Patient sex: F
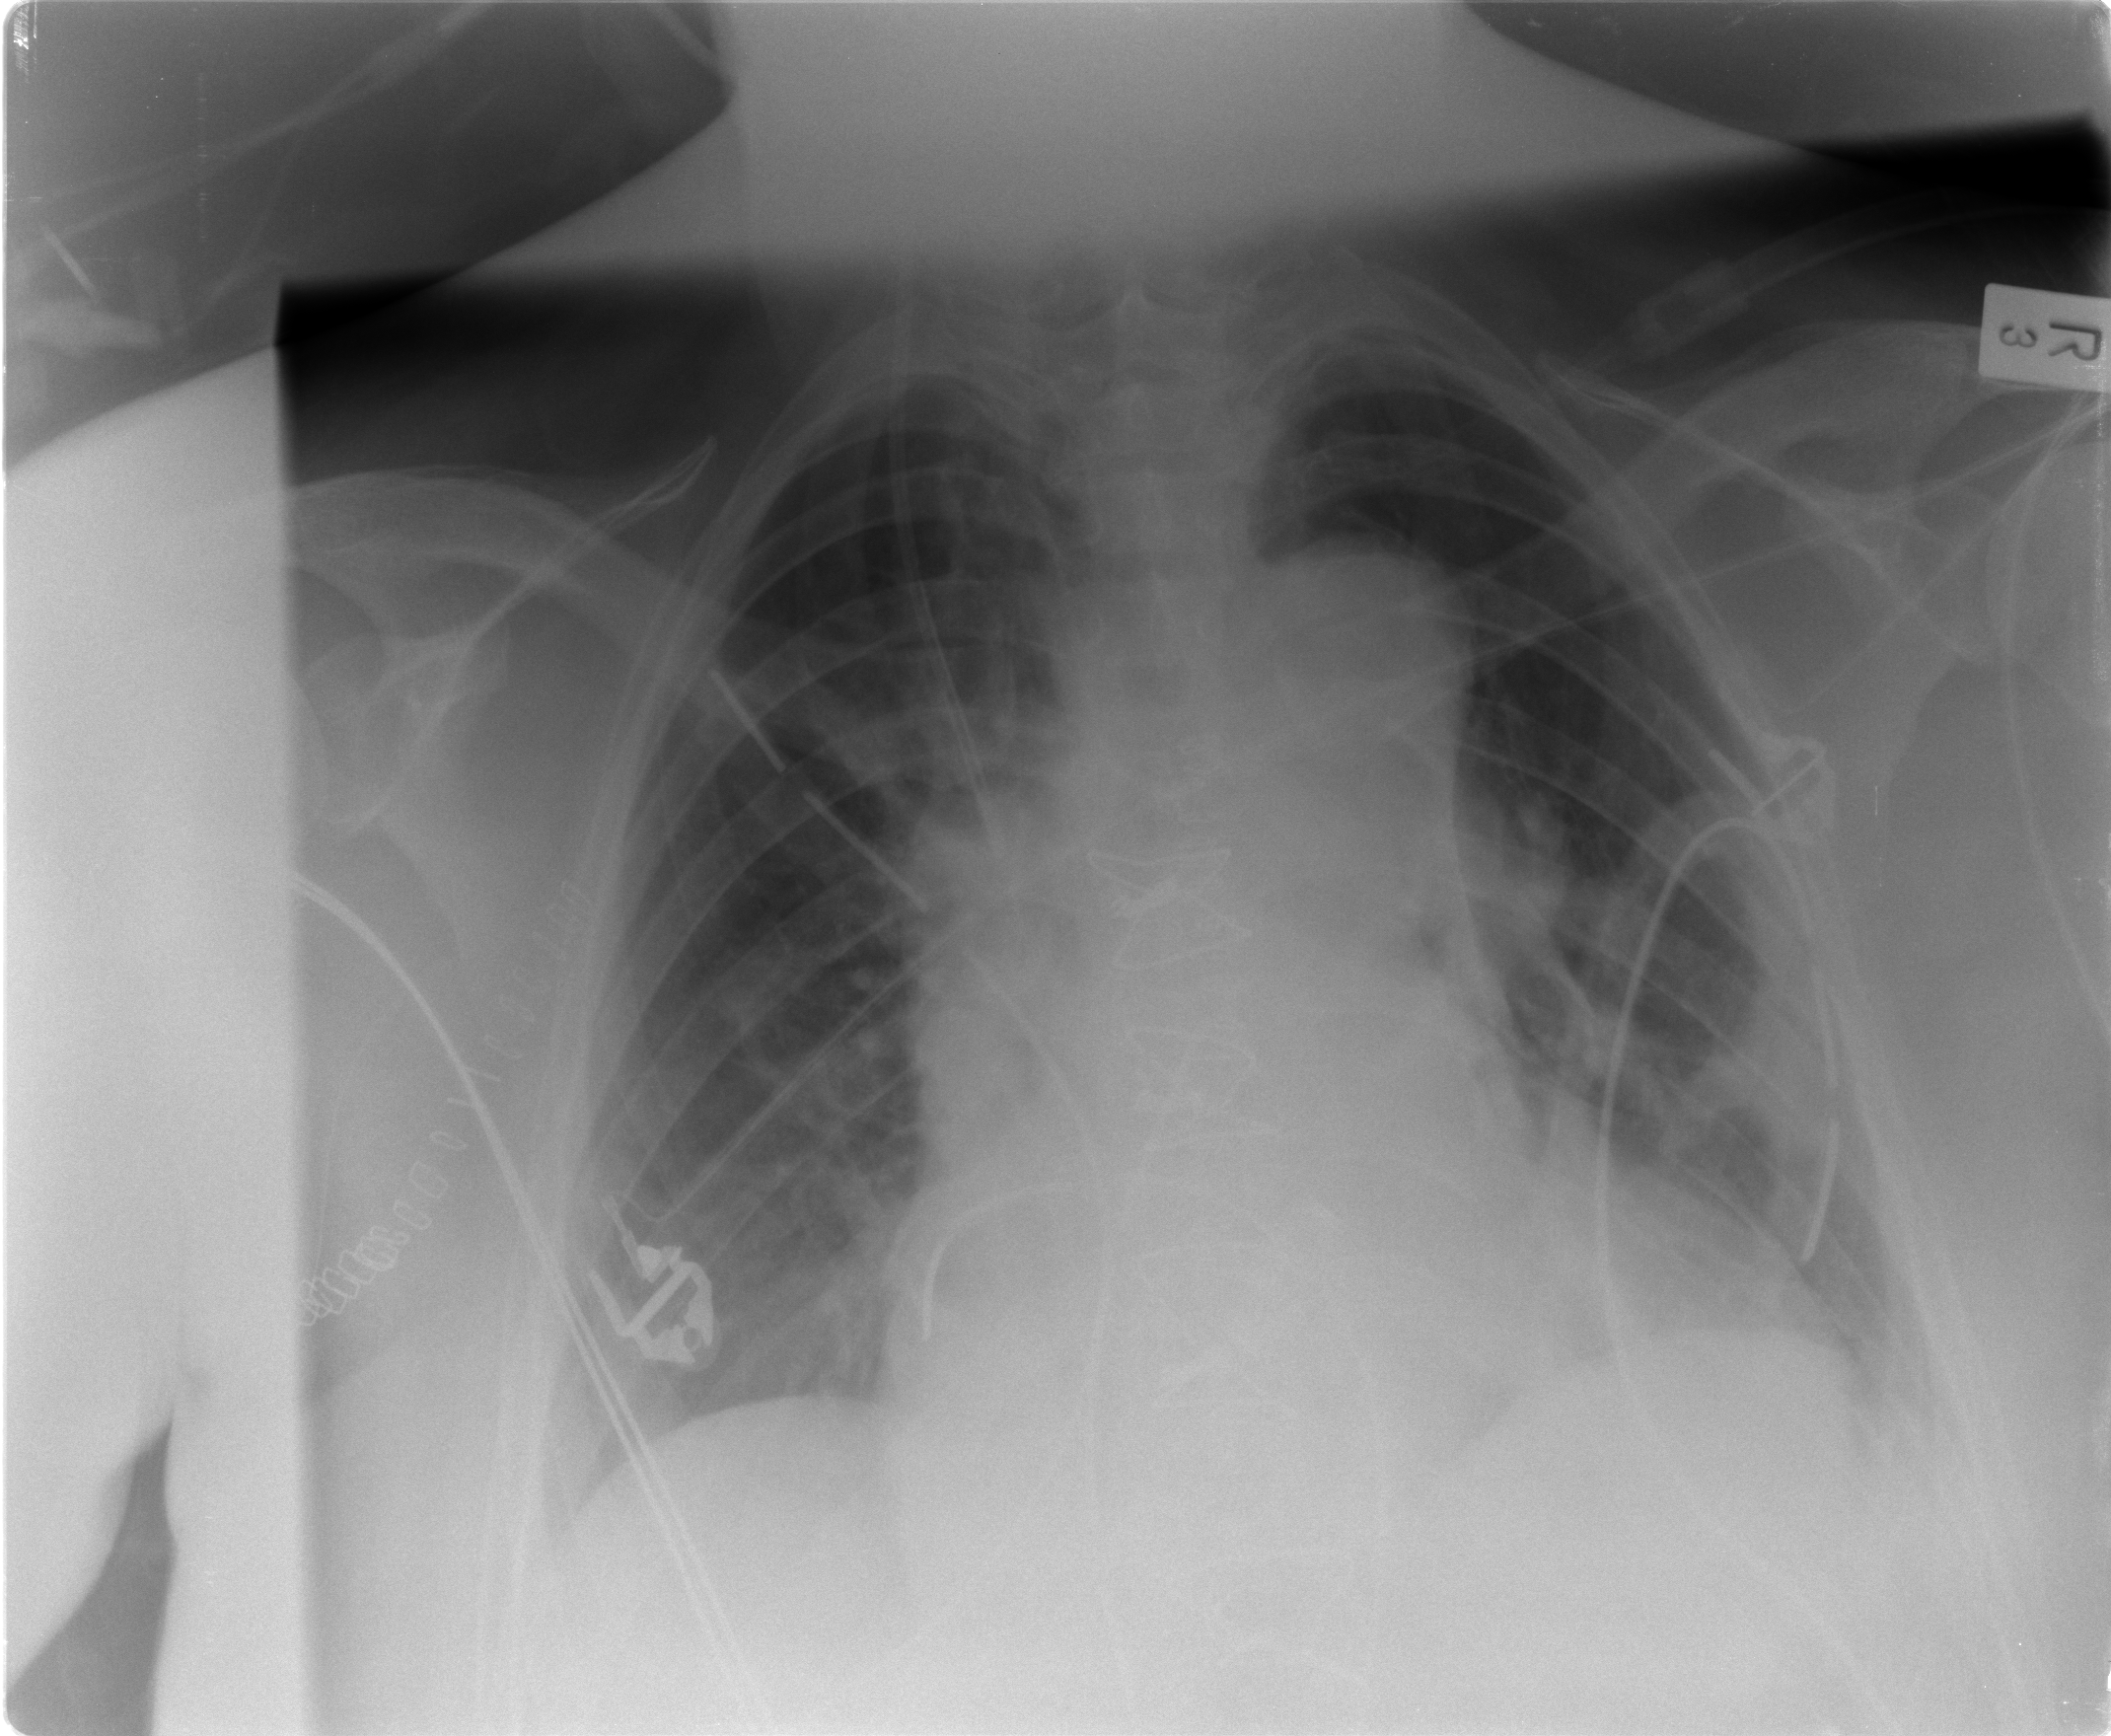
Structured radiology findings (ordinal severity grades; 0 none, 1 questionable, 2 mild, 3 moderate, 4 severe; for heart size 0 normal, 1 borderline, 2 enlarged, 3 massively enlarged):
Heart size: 2
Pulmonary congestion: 1
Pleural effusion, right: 0
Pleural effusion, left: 1
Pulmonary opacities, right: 0
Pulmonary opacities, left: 0
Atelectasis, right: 2
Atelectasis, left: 2